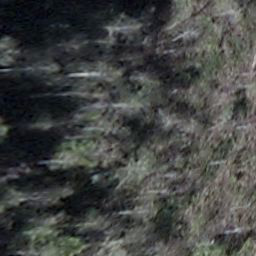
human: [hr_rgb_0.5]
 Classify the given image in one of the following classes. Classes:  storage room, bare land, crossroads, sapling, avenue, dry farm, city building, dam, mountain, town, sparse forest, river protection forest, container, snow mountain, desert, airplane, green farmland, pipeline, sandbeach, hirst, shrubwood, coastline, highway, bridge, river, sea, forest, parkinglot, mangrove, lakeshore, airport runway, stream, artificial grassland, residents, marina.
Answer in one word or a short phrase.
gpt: shrubwood